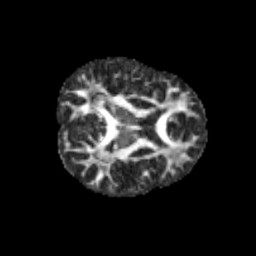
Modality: FA
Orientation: axial
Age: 10
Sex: male
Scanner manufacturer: siemens
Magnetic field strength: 3 T
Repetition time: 3.8 s
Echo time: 0.07 s